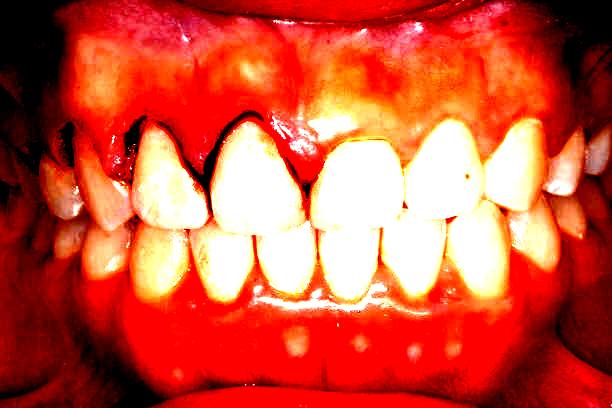
Condition: Gingivitis